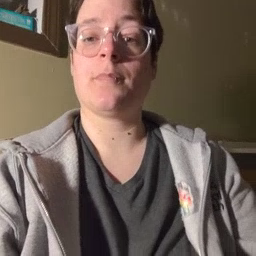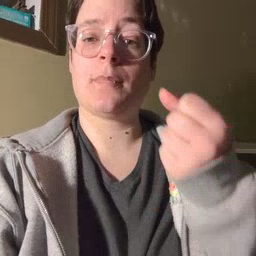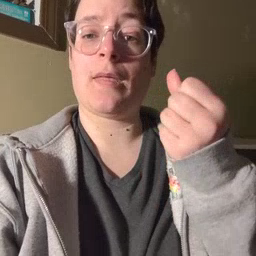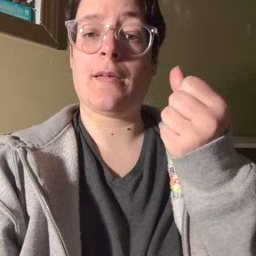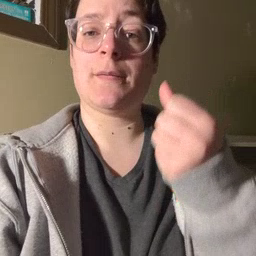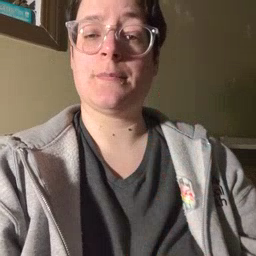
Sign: milk